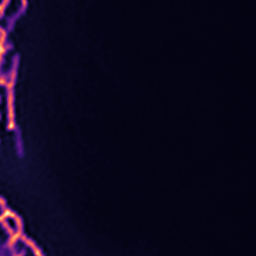
Label: Super-resolution ER image